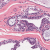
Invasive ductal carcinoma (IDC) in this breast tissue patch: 0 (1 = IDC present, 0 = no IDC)